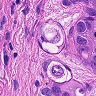
Metastatic tissue present: yes